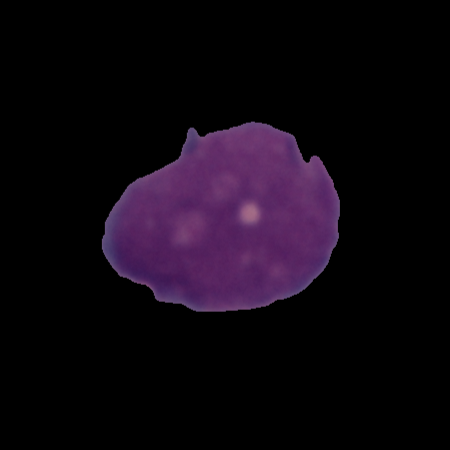
Label: cancer